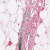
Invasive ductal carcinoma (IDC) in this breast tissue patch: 0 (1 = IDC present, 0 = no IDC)